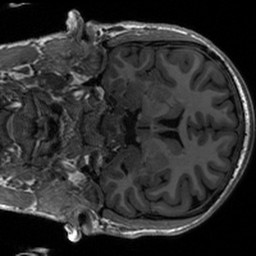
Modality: T1w
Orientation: coronal
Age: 28
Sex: male